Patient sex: F
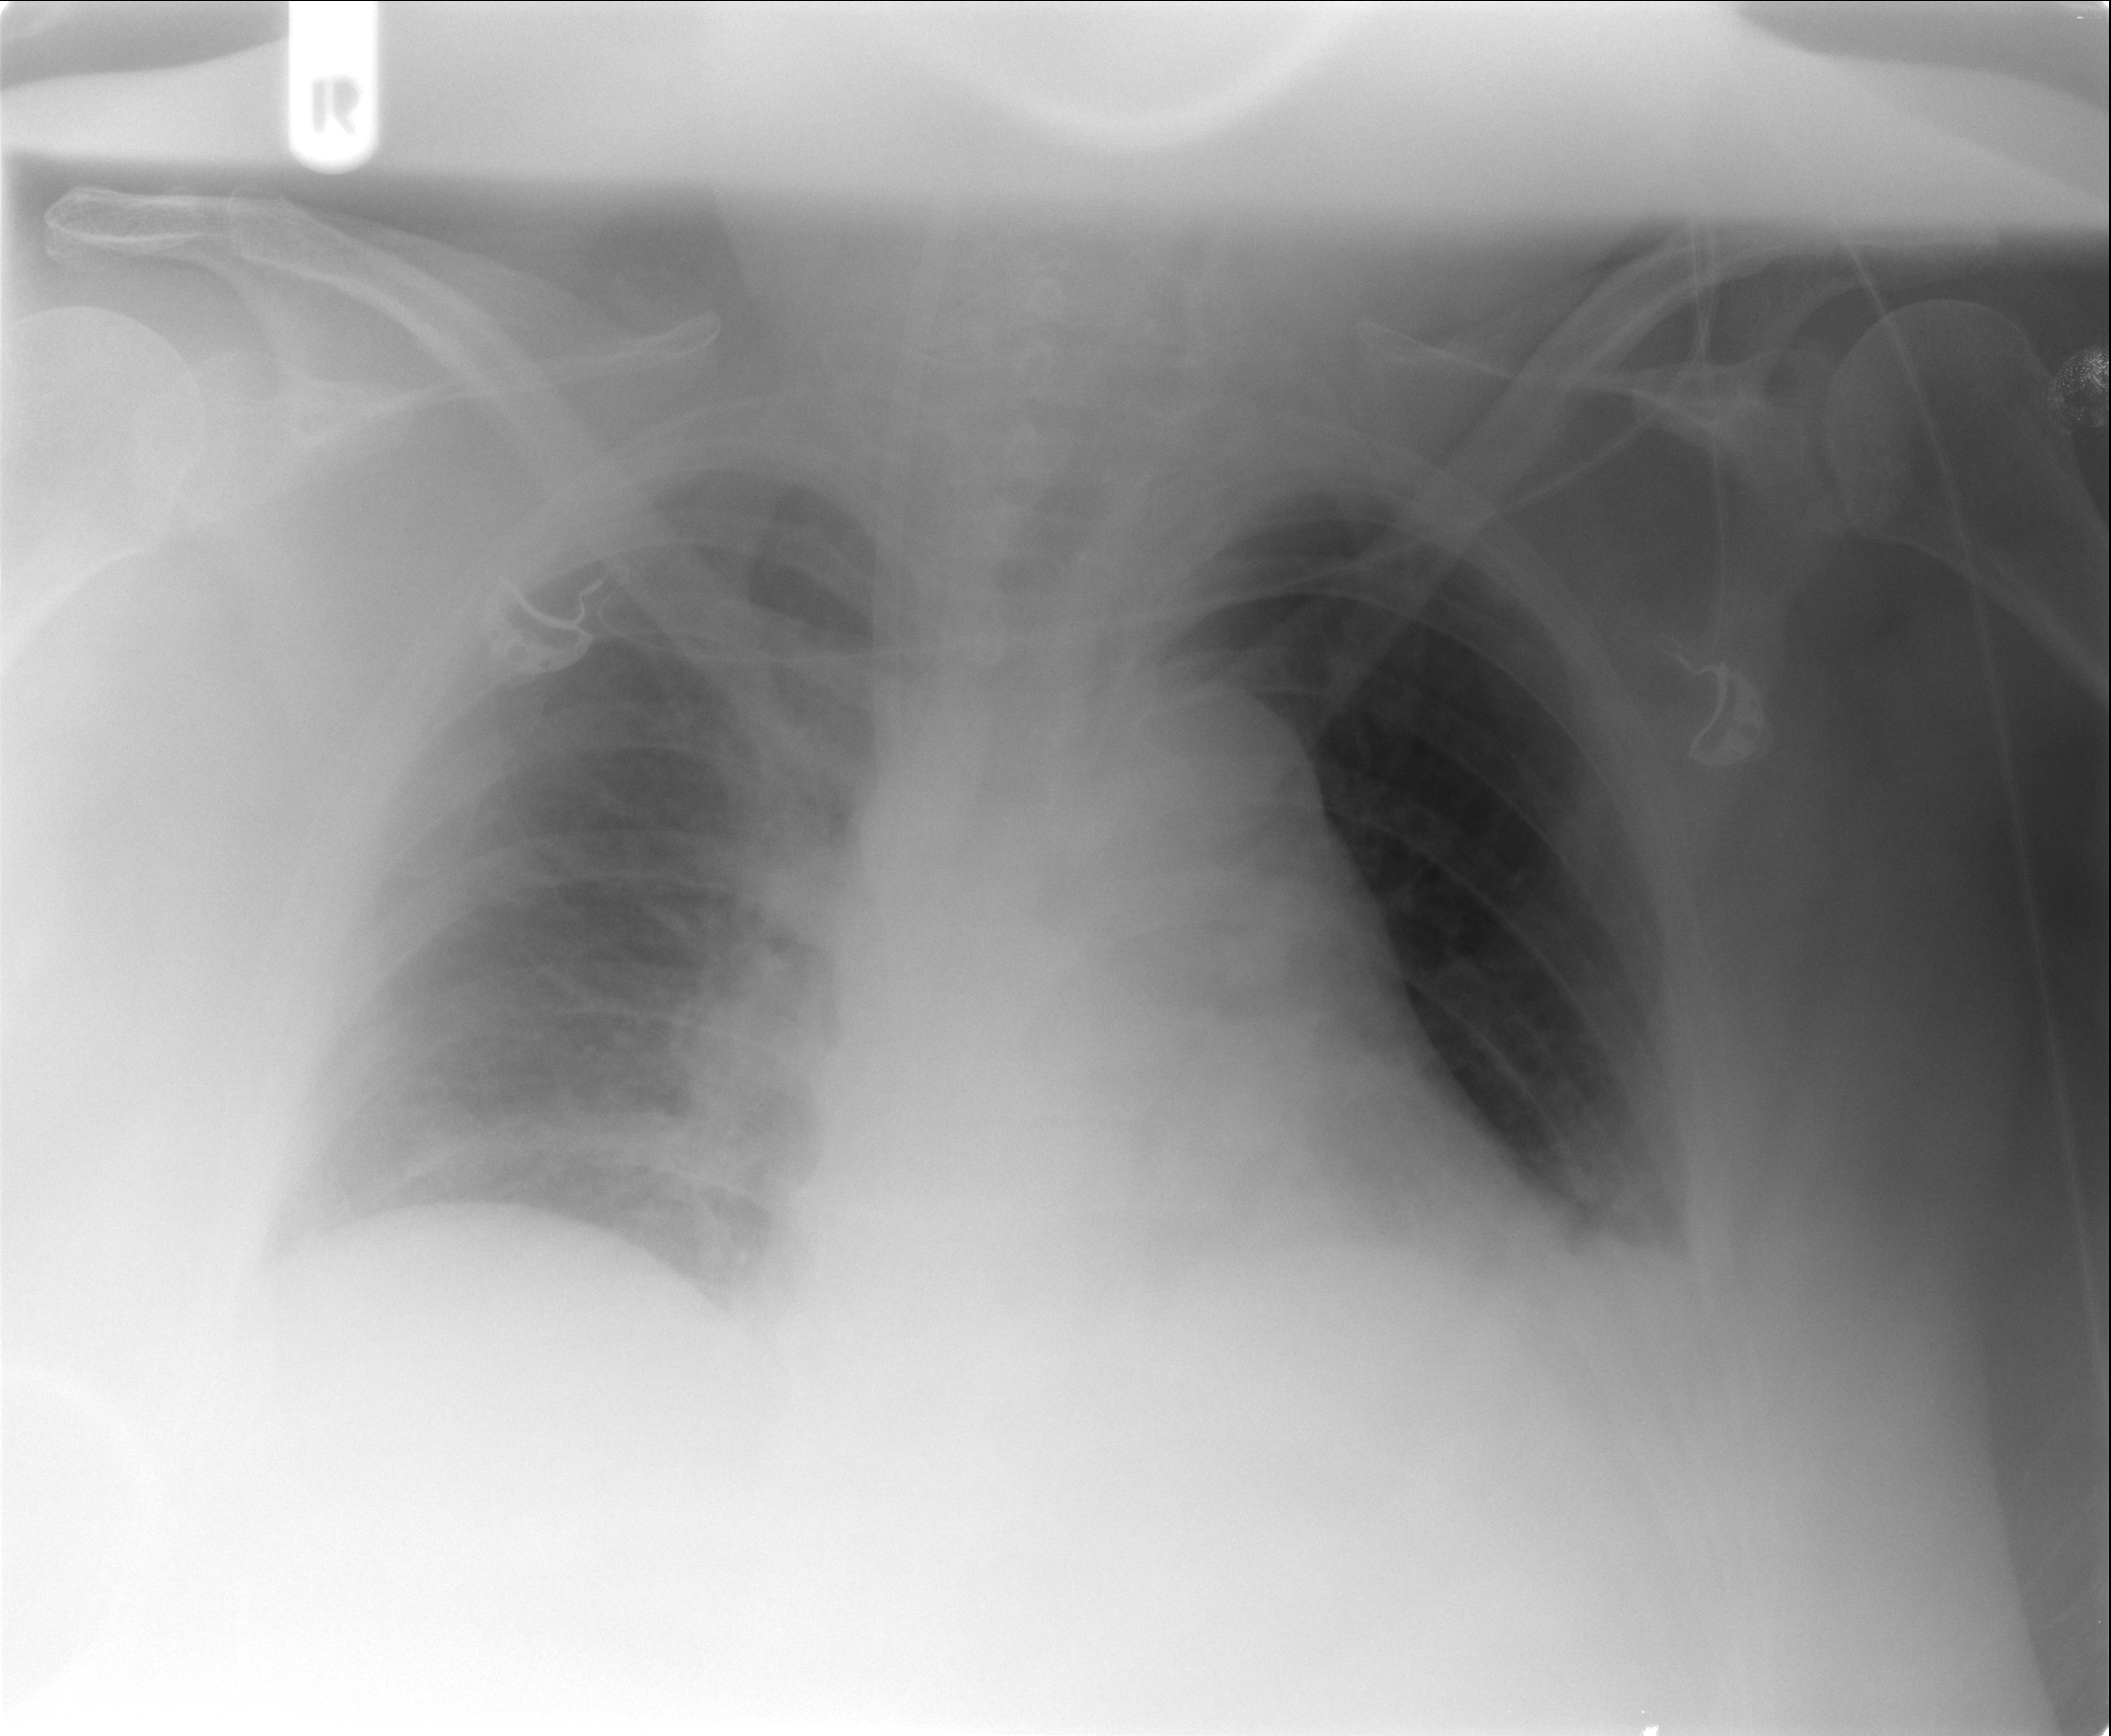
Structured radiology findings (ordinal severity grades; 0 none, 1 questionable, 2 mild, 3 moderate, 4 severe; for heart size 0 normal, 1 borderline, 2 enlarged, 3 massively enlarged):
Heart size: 2
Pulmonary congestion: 1
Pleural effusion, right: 0
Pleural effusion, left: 1
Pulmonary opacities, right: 0
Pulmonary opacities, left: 0
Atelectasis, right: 1
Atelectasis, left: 2